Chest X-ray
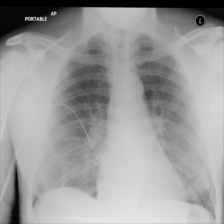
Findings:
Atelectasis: negative
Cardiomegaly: negative
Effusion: negative
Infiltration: negative
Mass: negative
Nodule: negative
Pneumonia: negative
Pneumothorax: negative
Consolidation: negative
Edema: negative
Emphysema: negative
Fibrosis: negative
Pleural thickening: negative
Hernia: negative